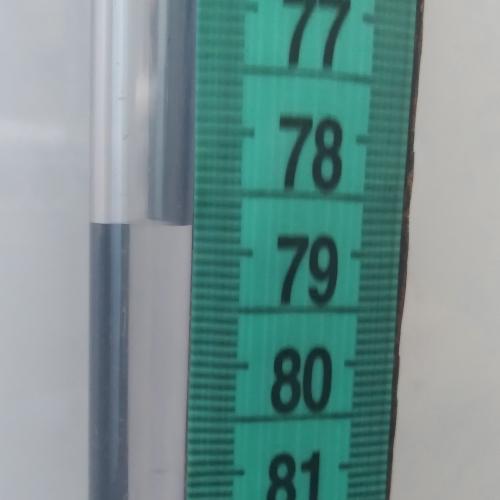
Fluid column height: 78.8 cm